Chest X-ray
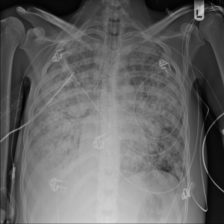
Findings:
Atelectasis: negative
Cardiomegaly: negative
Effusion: positive
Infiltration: negative
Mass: negative
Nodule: negative
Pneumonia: negative
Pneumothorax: negative
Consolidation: negative
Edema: negative
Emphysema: negative
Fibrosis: negative
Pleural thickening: negative
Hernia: negative